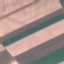
Land use / land cover: AnnualCrop